Interaction volume radius: 10 \u00c5
Interaction volume height: 20 \u00c5
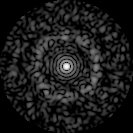
Disorder parameter: 0.8359